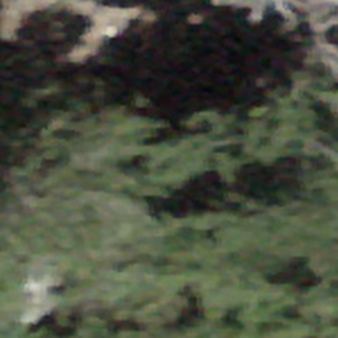
Label: other